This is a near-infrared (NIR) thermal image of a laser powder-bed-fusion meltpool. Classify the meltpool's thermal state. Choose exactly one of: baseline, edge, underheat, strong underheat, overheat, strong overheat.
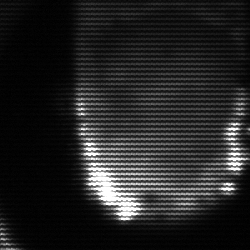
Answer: baseline